【题型】填空题　【知识点】立体几何　【难度】medium
如图，在菱形 $ABCD$ 中，$AB = 2$，$\angle ABC = 60^\circ$，$M$ 为 $BC$ 的中点，将 $\triangle ABM$ 沿直线 $AM$ 翻折成 $\triangle AB_1M$，连接 $B_1C$ 和 $B_1D$，$N$ 为 $B_1D$ 的中点，连接 $CN$。则在翻折过程中，$AB_1$ 与 $CN$ 的夹角为$\underline{\quad\quad}$。

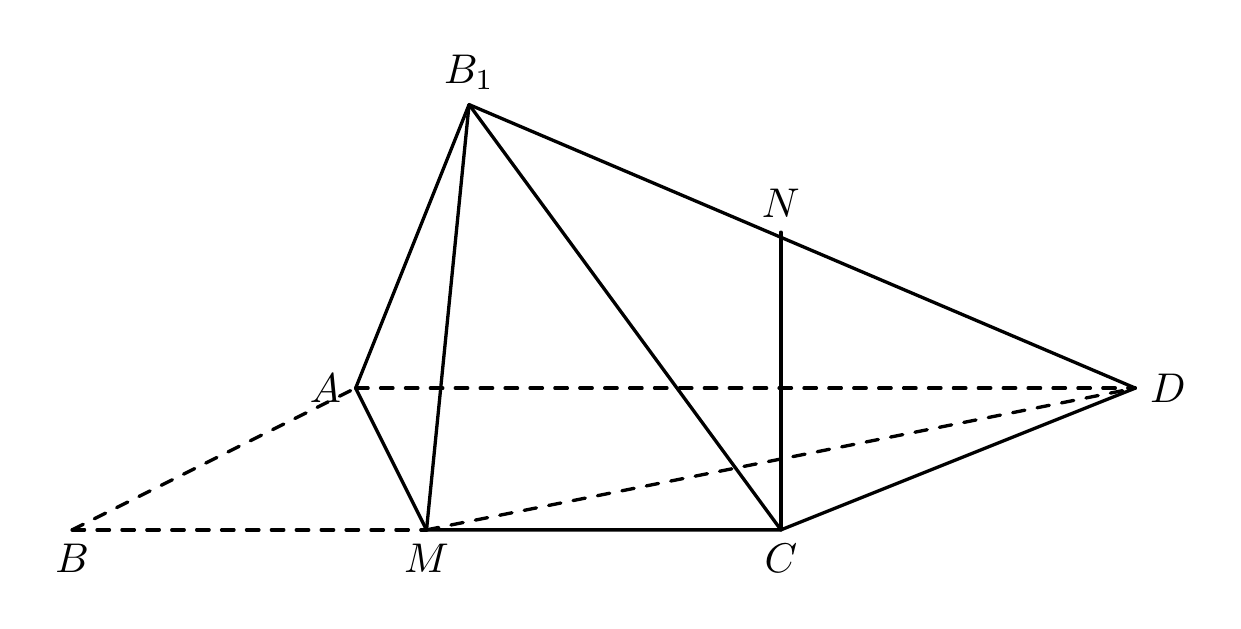
【解答】
【答案】$60^\circ$

【解析】取 $AD$ 的中点 $E$，连接 $EN$，$EC$，

则 $AB_1 \parallel NE$，则 $\angle ENC$（或其补角）就是 $AB_1$ 与 $CN$ 所成的角，

因为 $M$ 为 $BC$ 的中点，所以 $AE = MC$，$AE \parallel MC$，

所以四边形 $MCEA$ 为平行四边形，所以 $EC \parallel AM$，$EC = AM$，所以 $\angle B_1AM = \angle NEC$，

因为菱形 $ABCD$ 中，$\angle ABC = 60^\circ$，所以 $\triangle ABC$ 是等边三角形，所以 $AM \perp BC$，

所以 $\angle BAM = 30^\circ$，即 $\angle B_1AM = 30^\circ$，所以 $\angle NEC = 30^\circ$，

又 $AB = 2$，所以 $AM = \dfrac{\sqrt{3}}{2}AB = \sqrt{3}$，$B_1M = BM = 1$，$NE = \dfrac{1}{2}B_1A = \dfrac{1}{2}BA = 1$，

所以 $NC = \sqrt{NE^2 + EC^2 - 2NE \cdot EC \cos 30^\circ} = \sqrt{1^2 + (\sqrt{3})^2 - 2 \times 1 \times \sqrt{3} \times \dfrac{\sqrt{3}}{2}} = 1$，

所以 $NE = NC$，所以 $\angle NCE = \angle NEC = 30^\circ$，

所以 $\angle ENC = 180^\circ - 30^\circ - 30^\circ = 120^\circ$，所以 $AB_1$ 与 $CN$ 的夹角为 $60^\circ$。

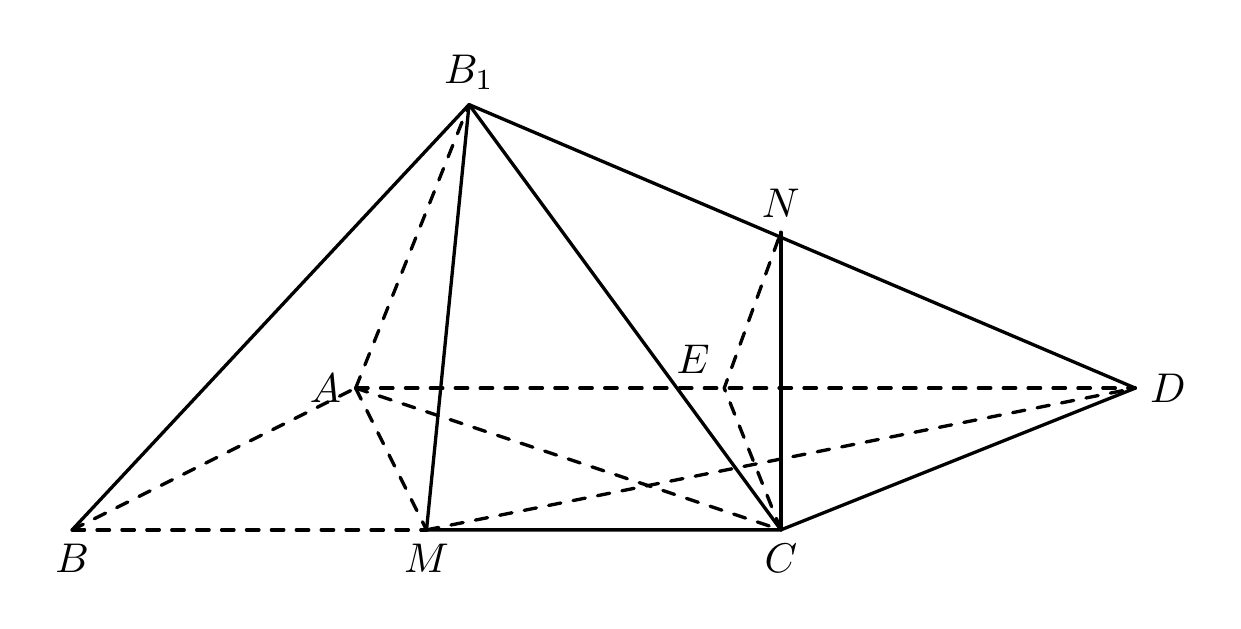